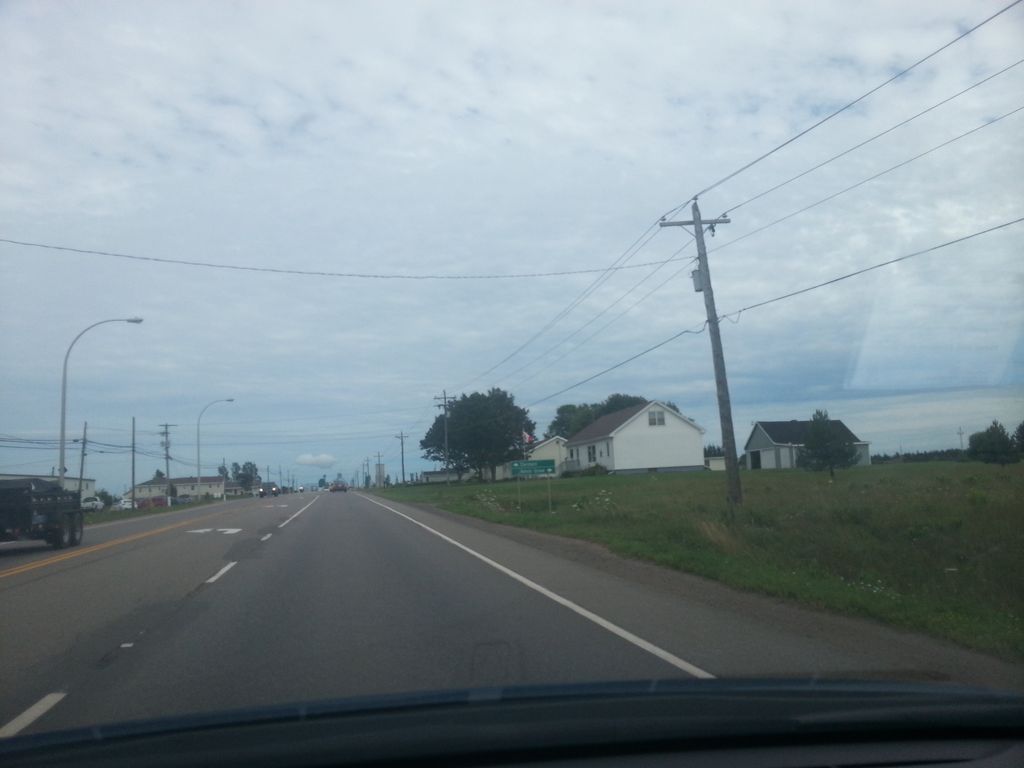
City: charlottetown